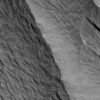
Atmospheric dust classification: not_dusty